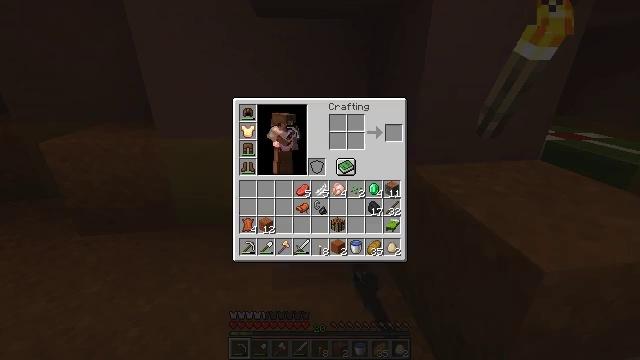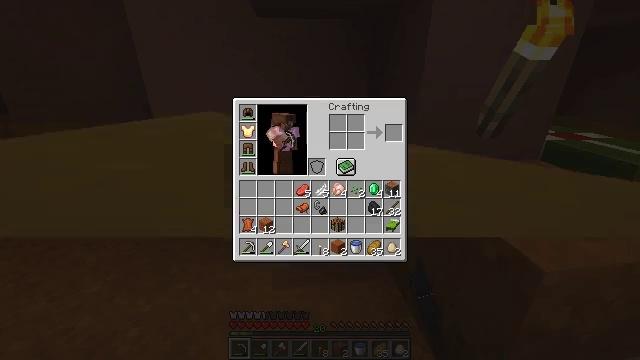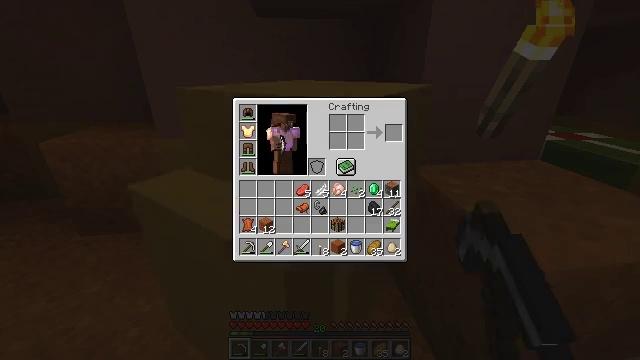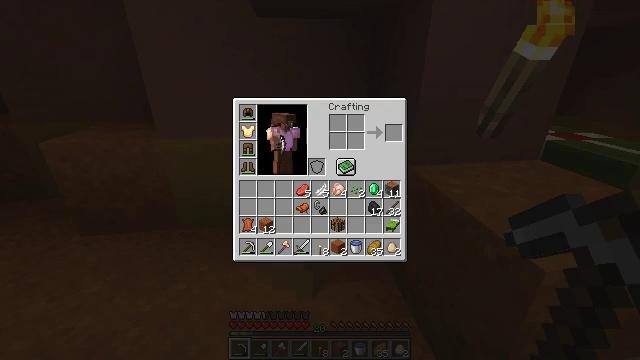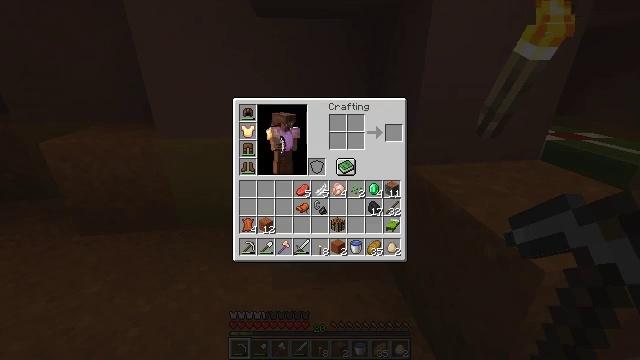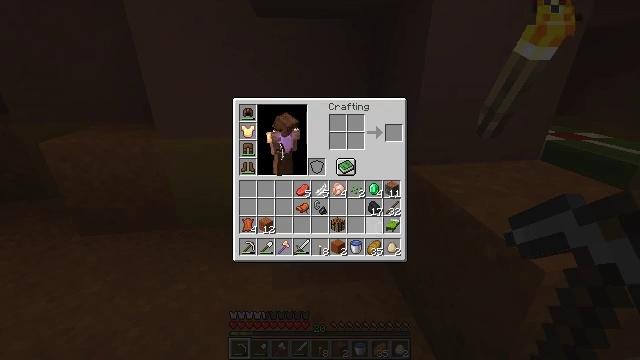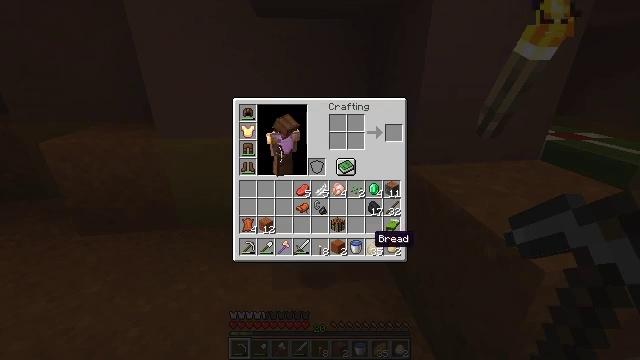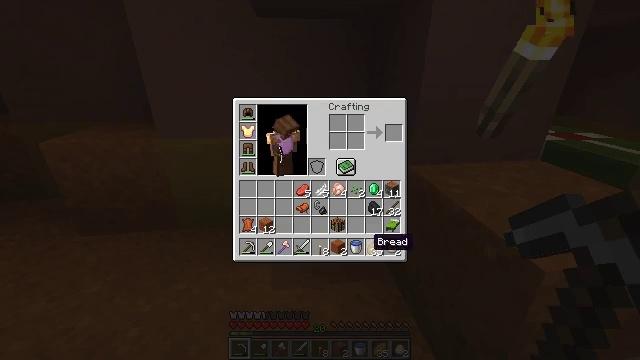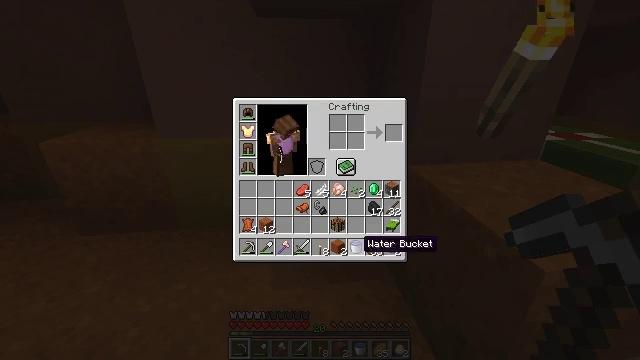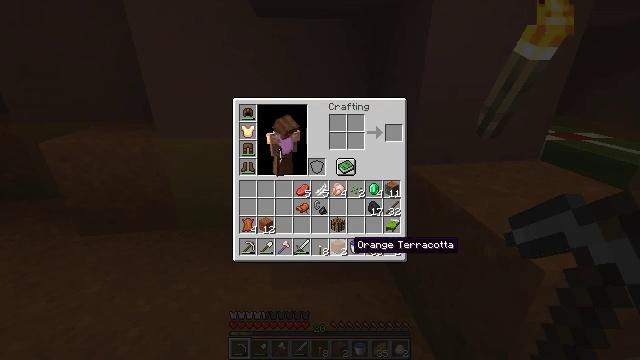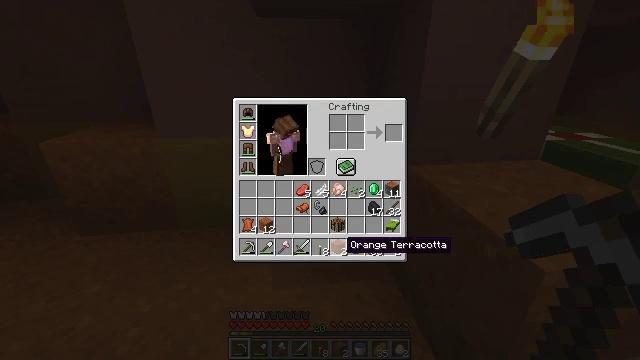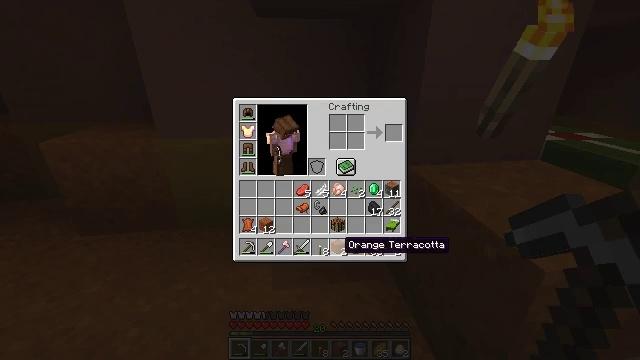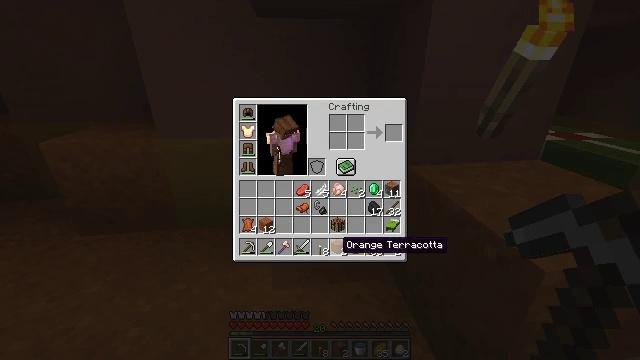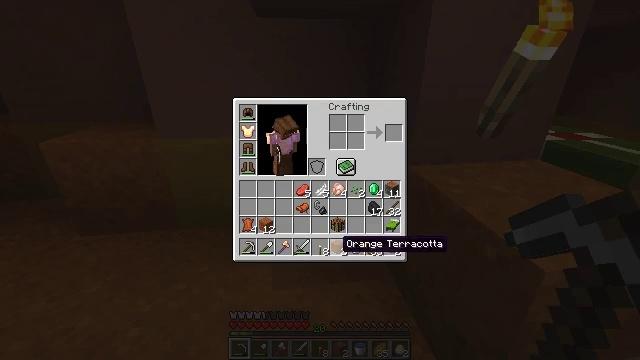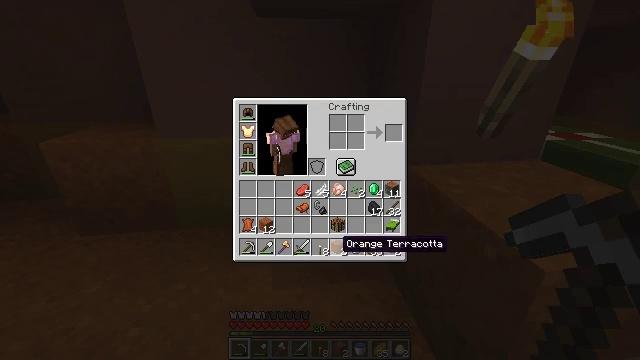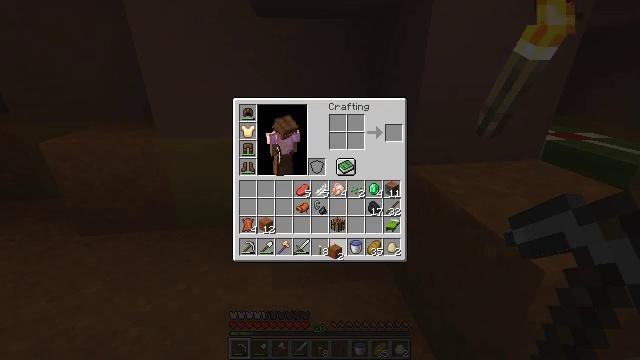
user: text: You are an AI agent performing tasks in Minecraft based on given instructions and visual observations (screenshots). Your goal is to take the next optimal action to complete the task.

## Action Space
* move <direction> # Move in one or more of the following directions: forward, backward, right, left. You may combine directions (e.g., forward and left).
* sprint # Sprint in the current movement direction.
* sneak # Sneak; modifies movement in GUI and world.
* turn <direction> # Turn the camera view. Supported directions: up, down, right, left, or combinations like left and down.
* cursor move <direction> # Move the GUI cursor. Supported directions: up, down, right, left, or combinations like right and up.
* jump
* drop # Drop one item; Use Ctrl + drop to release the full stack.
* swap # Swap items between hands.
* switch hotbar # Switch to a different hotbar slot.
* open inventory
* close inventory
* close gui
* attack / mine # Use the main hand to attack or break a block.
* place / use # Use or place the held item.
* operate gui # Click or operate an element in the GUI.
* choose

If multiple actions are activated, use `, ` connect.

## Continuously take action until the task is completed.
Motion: motion action
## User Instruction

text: Remove a orange terracotta from the inventory.
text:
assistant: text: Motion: open gui
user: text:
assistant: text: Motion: no_op
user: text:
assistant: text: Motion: no_op
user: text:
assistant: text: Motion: cursor move left and down
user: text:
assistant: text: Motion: cursor move left and down
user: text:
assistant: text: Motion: cursor move left and down
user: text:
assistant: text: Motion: no_op
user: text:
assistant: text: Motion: cursor move left
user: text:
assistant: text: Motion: cursor move left
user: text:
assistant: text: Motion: no_op
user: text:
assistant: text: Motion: no_op
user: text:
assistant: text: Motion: no_op
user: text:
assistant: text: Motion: no_op
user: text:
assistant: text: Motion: no_op
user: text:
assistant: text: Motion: operate gui
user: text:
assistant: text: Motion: operate gui
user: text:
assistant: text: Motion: operate gui
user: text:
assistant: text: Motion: cursor move right and up
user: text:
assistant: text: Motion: cursor move right and up
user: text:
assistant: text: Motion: cursor move right and up
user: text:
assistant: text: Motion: operate gui
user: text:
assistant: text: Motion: operate gui
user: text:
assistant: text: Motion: no_op
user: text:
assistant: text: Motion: no_op
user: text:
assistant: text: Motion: no_op
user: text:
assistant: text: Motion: no_op
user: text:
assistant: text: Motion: no_op
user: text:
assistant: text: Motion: no_op